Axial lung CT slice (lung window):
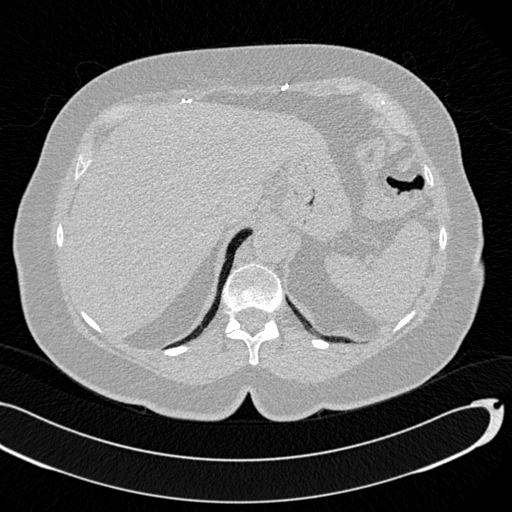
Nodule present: no